Question: There are many movieclips placed on stage? Now I want to align them using drag and drop inside movieclips.I want the vertical alignment line appear while placing the selected movieclip under that movieclip as shown in the attached image.
Here is an image:

Here is the code:
'''
package
{
import flash.display.DisplayObject;
import flash.display.MovieClip;
import flash.events.MouseEvent;
public class Main extends MovieClip
{
private var obj:Rectangle1 = new Rectangle1();
private var obj1:Rectangle1 = new Rectangle1();
private var obj2:Rectangle1 = new Rectangle1();
private var obj3:Rectangle1=new Rectangle1();
public var Obj_Arr:Array = [];
private var p:VerticalLine;
public function Main()
{
obj.x=20;
obj.y=100;
addChild(obj);
obj1.buttonMode = true;
trace("init()")
obj.buttonMode=true;
obj1.x=150;
obj1.y=100;
addChild(obj1);
obj2.buttonMode=true;
obj2.x=280;
obj2.y=100;
addChild(obj2);
obj3.buttonMode=true;
obj3.x=430;
obj3.y=100;
addChild(obj3);
p = new VerticalLine();
addChild(p);
p.visible = false;
Obj_Arr.push(obj);
Obj_Arr.push(obj1);
Obj_Arr.push(obj2);
Obj_Arr.push(obj3);
for (var i:int = 0; i < Obj_Arr.length; i++)
{
Obj_Arr[i].index = i;
Obj_Arr[i].addEventListener(MouseEvent.MOUSE_DOWN, OnDown);
Obj_Arr[i].addEventListener(MouseEvent.MOUSE_UP, OnUp);
}
}
private function OnDown(e:MouseEvent):void
{
e.target.startDrag();
trace(e.target.index);
trace("remove...")
Obj_Arr.splice(e.target.index,1)
e.target.addEventListener(MouseEvent.MOUSE_MOVE, OnMove);
}
private function OnMove(e:MouseEvent):void
{
for (var i:int = 0; i < Obj_Arr.length; i++)
{
if(e.target.x==(Obj_Arr[i].x))
{
p.visible = true;
p.x = Obj_Arr[i].x;
p.y = Obj_Arr[i].y;
i = Obj_Arr.length;
}
else
{
p.visible =false;
}
}
}
private function OnUp(e:MouseEvent):void
{
p.visible =false;
e.target.stopDrag();
Obj_Arr.push(e.target);
for (var i:int = 0; i < Obj_Arr.length; i++)
{
if(e.target.index == (Obj_Arr[i].index))
{
trace("add...");
Obj_Arr[i].x = e.target.x;
Obj_Arr[i].index = i;
}
}
e.target.removeEventListener(MouseEvent.MOUSE_MOVE, OnMove);
}
}
}
'''
But this code isnt working properly.
Please Help!
Thanks in advance.
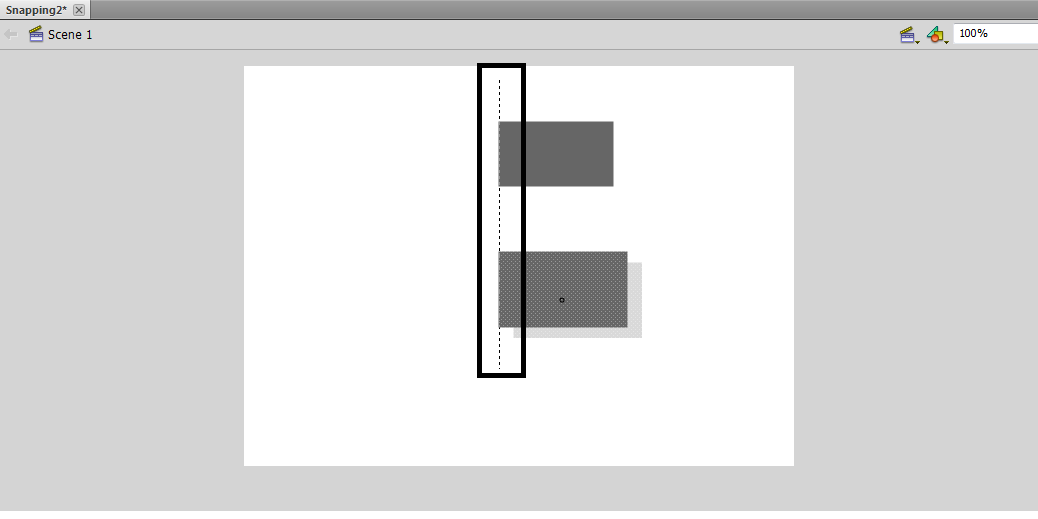
Answer: Here is the answer what all i want,I was doing a mistake that i was setting the array index inside matching condition ,which should be set inside for loop on MOUSE_UP event.
'''
package
{
import flash.display.DisplayObject;
import flash.display.MovieClip;
import flash.events.MouseEvent;
public class Main extends MovieClip
{
private var obj:Rectangle1 = new Rectangle1();
private var obj1:Rectangle1 = new Rectangle1();
private var obj2:Rectangle1 = new Rectangle1();
private var obj3:Rectangle1=new Rectangle1();
public var Obj_Arr:Array = [];
private var vertical_line:VerticalLine;
private var horizontal_line:HorizontalClass;
public function Main()
{
obj.x=20;
obj.y=100;
addChild(obj);
obj1.buttonMode = true;
obj.buttonMode=true;
obj1.x=150;
obj1.y=100;
addChild(obj1);
obj2.buttonMode=true;
obj2.x=280;
obj2.y=100;
addChild(obj2);
obj3.buttonMode=true;
obj3.x=430;
obj3.y=100;
addChild(obj3);
vertical_line = new VerticalLine();
addChild(vertical_line);
vertical_line.visible = false;
horizontal_line = new HorizontalClass();
addChild(horizontal_line);
horizontal_line.visible = false;
Obj_Arr.push(obj);
Obj_Arr.push(obj1);
Obj_Arr.push(obj2);
Obj_Arr.push(obj3);
for (var i:int = 0; i < Obj_Arr.length; i++)
{
Obj_Arr[i].index = i;
Obj_Arr[i].addEventListener(MouseEvent.MOUSE_DOWN, OnDown);
Obj_Arr[i].addEventListener(MouseEvent.MOUSE_UP, OnUp);
}
}
private function OnDown(e:MouseEvent):void
{
e.target.startDrag();
Obj_Arr.splice(e.target.index,1)
e.target.addEventListener(MouseEvent.MOUSE_MOVE, OnMove);
}
private function OnMove(e:MouseEvent):void
{
for (var i:int = 0; i < Obj_Arr.length; i++)
{
if(e.target.x==(Obj_Arr[i].x))
{
trace("vertical...");
vertical_line.visible = true;
vertical_line.x = Obj_Arr[i].x;
vertical_line.y = Obj_Arr[i].y;
i = Obj_Arr.length;
}
else
{
vertical_line.visible =false;
}
}
for (var i:int = 0; i < Obj_Arr.length; i++)
{
if(e.target.y==(Obj_Arr[i].y))
{
trace("horizontal...");
horizontal_line.visible = true;
horizontal_line.x = Obj_Arr[i].x;
horizontal_line.y = Obj_Arr[i].y;
i = Obj_Arr.length;
}
else
{
horizontal_line.visible =false;
}
}
}
private function OnUp(e:MouseEvent):void
{
vertical_line.visible = false;
horizontal_line.visible = false;
e.target.stopDrag();
Obj_Arr.push(e.target);
for (var i:int = 0; i < Obj_Arr.length; i++)
{
if(e.target.index == (Obj_Arr[i].index))
{
Obj_Arr[i].x = e.target.x;
}
Obj_Arr[i].index = i;
}
e.target.removeEventListener(MouseEvent.MOUSE_MOVE, OnMove);
}
}
}
'''